Question: I'm doing a app like photo browser just like the "Photo" on iTOuch. And I use a third-party lib : <URL>
When I scroll the photos several times, the app crashes.
The log shows that it has receive memory warning.
Then I use instrument to check the memory (I choose Memory-Allocation).
I track the Live Bytes and Overall Bytes for "All Allocations".
However, the Live Bytes is never more than 5 MB, and the Overall Bytes is beyond 100 MB .
When the app carshes, the Live Bytes is 3.97MB and the Overall is 125.48MB.
I think Live Bytes is the memory currently used, and it seems it costs a little.
Why the app still crashes?
Xcode 4.2 4D199,Lion 10.7.2(11c74), iTouch ios5.0.1 beta2.
Below is the screenshot, and the instrument configuration is the default.

Any idea?
the crash log is like:
'''
Nov 8 16:54:42 unknown SpringBoard[15] : Received memory warning.
Nov 8 16:54:43 unknown com.apple.launchd[1] : (UIKitApplication:com.apple.mobilephone[0xcb31]) Exited: Killed: 9
Nov 8 16:54:43 unknown com.apple.launchd[1] : (UIKitApplication:com.freebit.minimumcloud.ios[0xf787]) Exited: Killed: 9
Nov 8 16:54:43 unknown UserEventAgent[12] : jetsam: kernel termination snapshot being created
Nov 8 16:54:43 unknown SpringBoard[15] : Application 'Min.Cloud' exited abnormally with signal 9: Killed: 9
Nov 8 16:54:44 unknown SpringBoard[15] : Application 'FaceTime' exited abnormally with signal 9: Killed: 9
Nov 8 16:54:45 unknown kernel[0] : launchd[481] Builtin profile: container (sandbox)
Nov 8 16:54:45 unknown kernel[0] : launchd[481] Container: /private/var/mobile/Applications/301E2A00-F1B6-4E88-ACF4-8EBEFB92B9DA [69] (sandbox)
Nov 8 16:54:45 unknown librariand[459] : client connection is invalid: Connection invalid
Nov 8 16:54:45 unknown ReportCrash[480] : Saved crashreport to /Library/Logs/CrashReporter/LowMemory-2011-11-08-165445.plist using uid: 0 gid: 0, synthetic_euid: 0 egid: 0
Nov 8 16:54:49 unknown sandboxd[483] : MinimumCloud(481) deny file-write-data /private/var/mobile/Library/Mobile Documents/*********
Nov 8 16:54:50 unknown MinimumCloud[481] : file://localhost/private/var/mobile/Library/Mobile%20Documents/*******/Documents/
Nov 8 16:54:50 unknown sandboxd[483] : MinimumCloud(481) deny file-write-create /file:
Nov 8 16:54:50 unknown MinimumCloud[481] : ubiquityContainerURL=/private/var/mobile/Library/Mobile Documents/******/Documents
Nov 8 16:54:50 unknown sandboxd[483] : MinimumCloud(481) deny file-write-create /file:
Nov 8 16:54:50 unknown MinimumCloud[481] : mystorageSymLink=/var/mobile/Applications/301E2A00-F1B6-4E88-ACF4-8EBEFB92B9DA/Library/htdocs/MyStorage
Nov 8 16:54:51 unknown wifid[27] : WiFi:[3424<PHONE>]: Disable WoW requested by "spd"
'''
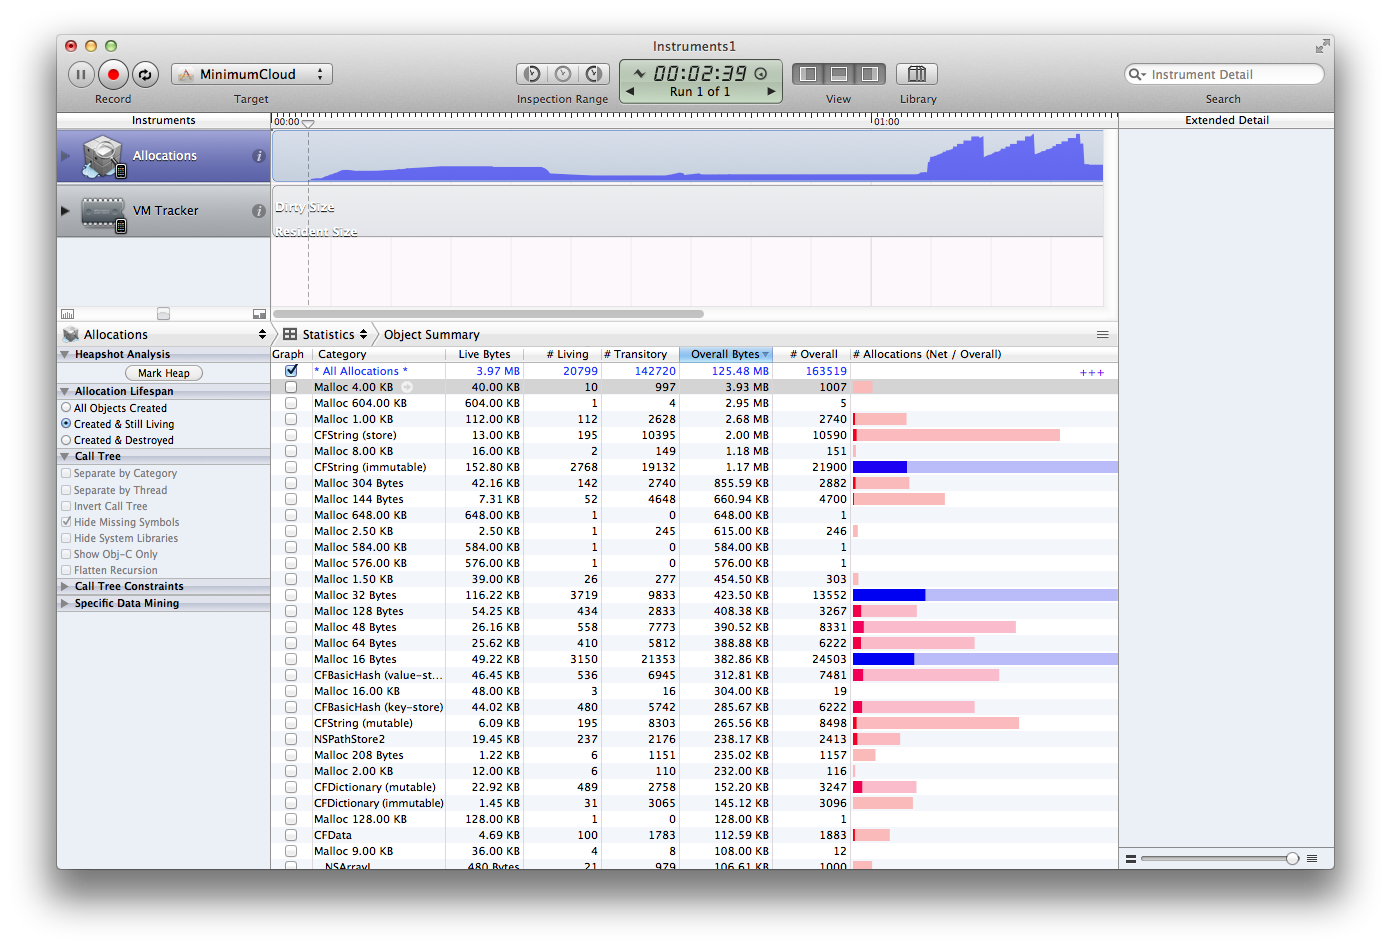
Answer: It is my own fault!
when I use 'NSURLConnection' to detect the 'MIME-TYPE' of the file, the memory of the connection is never released and it becomes larger and larger(As I detect the type of more than 100 files).
I reconstruct the code.